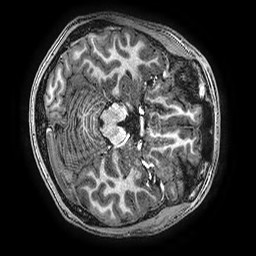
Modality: T1w
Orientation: axial
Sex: male
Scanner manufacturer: ge
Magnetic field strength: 3 T
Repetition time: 0.00766 s
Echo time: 0.003476 s